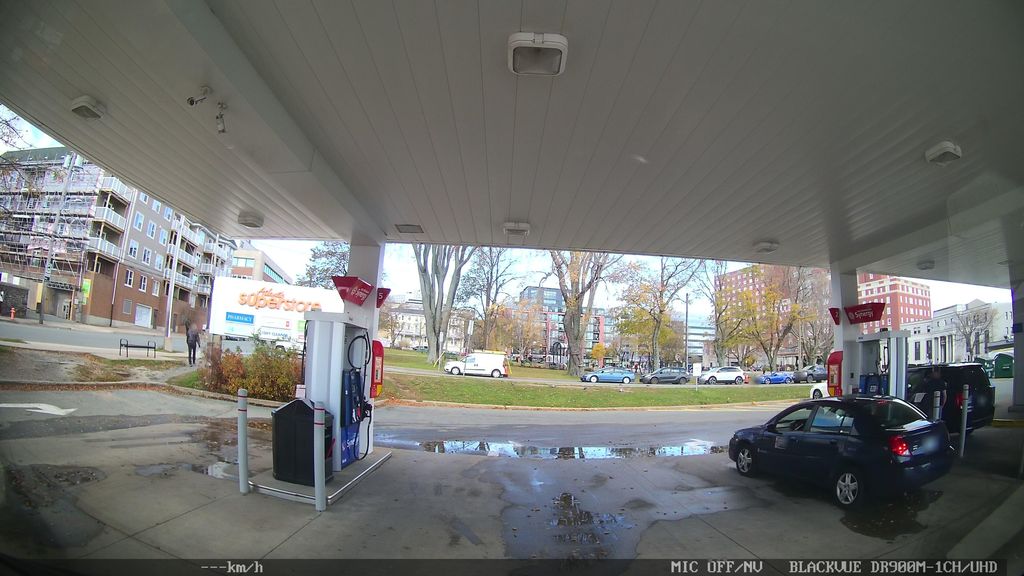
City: halifax